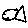
Label: fish